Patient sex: F
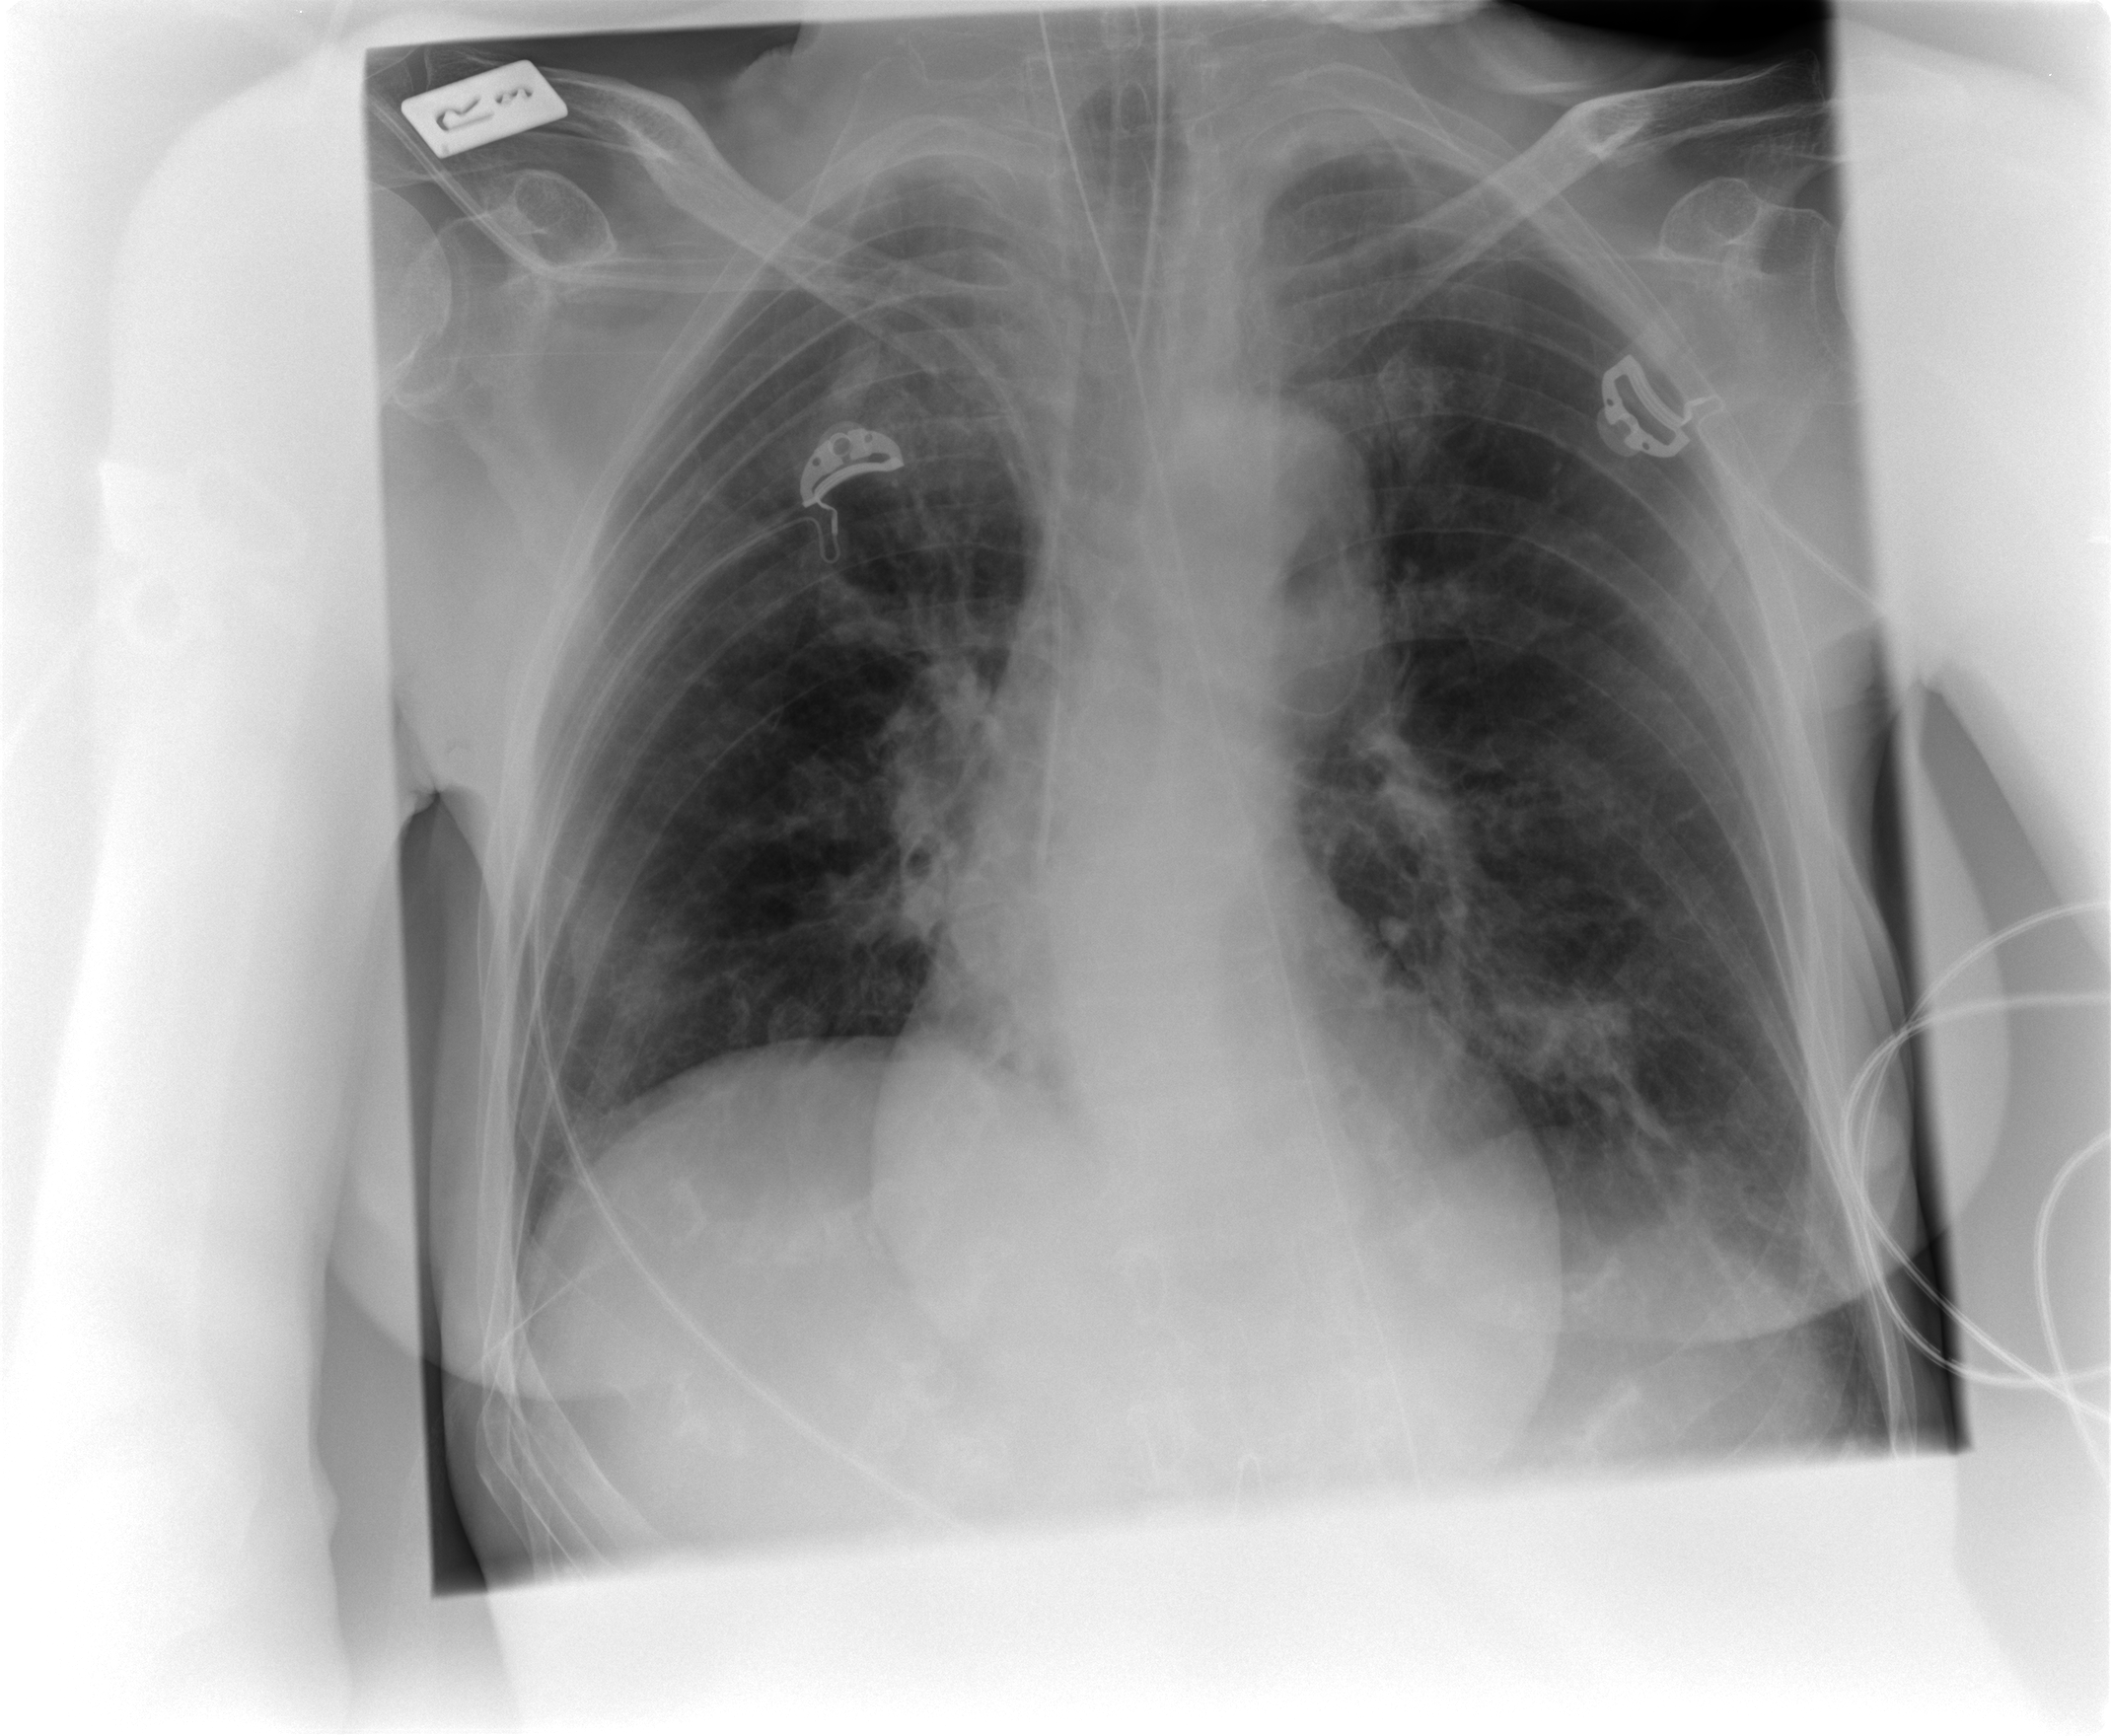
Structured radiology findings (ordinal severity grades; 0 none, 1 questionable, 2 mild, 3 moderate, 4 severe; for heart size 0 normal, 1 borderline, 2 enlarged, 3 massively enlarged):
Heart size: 0
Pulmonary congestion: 2
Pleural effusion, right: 0
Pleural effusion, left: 0
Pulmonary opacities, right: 2
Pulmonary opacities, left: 3
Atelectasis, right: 2
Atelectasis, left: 2